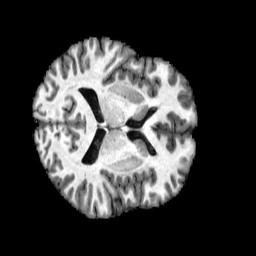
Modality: T1w
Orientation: axial
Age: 31
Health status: healthy
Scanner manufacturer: philips
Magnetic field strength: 3 T
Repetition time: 0.007835 s
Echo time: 0.003591 s